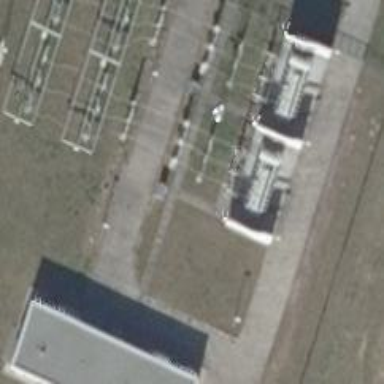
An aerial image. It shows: Outdoor power substation surrounded by fence. The substation is specifically for distribution purposes.